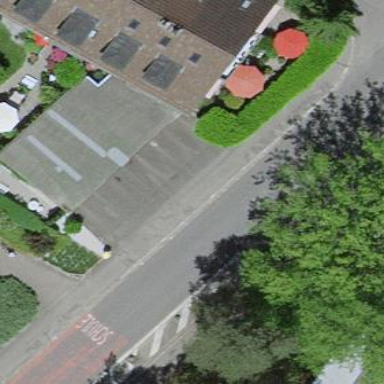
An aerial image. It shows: Group of garages.